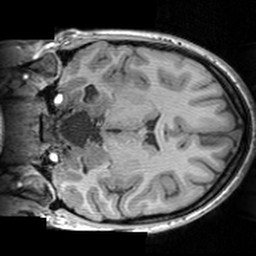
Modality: T1w
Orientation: coronal
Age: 23
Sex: female
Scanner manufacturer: siemens
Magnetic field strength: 3 T
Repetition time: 1.63 s
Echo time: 0.00311 s